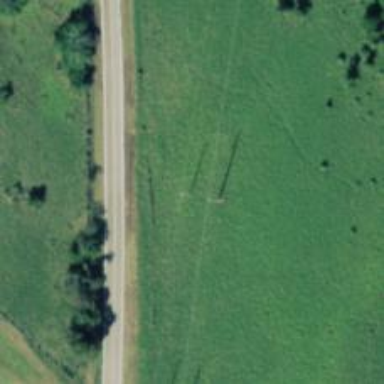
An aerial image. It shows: Power pole.